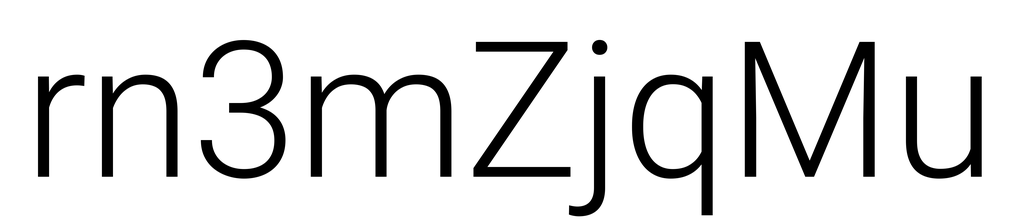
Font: Roboto_Light